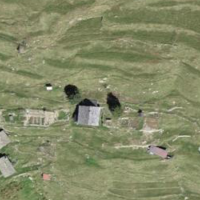
EUNIS habitat code: 24
Species observed at this site:
Galeopsis tetrahit